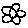
Label: flower